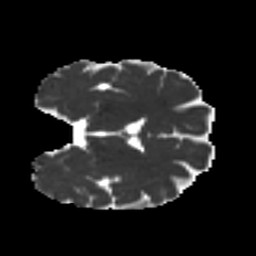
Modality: MD
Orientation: coronal
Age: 29
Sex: female
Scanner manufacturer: ge
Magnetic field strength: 3 T
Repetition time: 7.8 s
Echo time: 0.0606 s